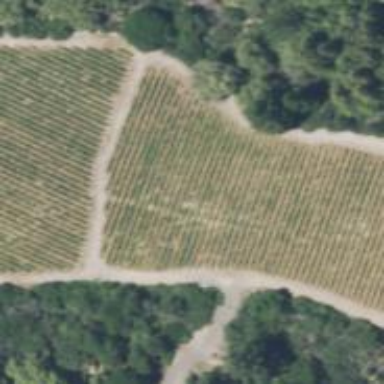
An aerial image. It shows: Vineyard with wine grapes as the main crop.